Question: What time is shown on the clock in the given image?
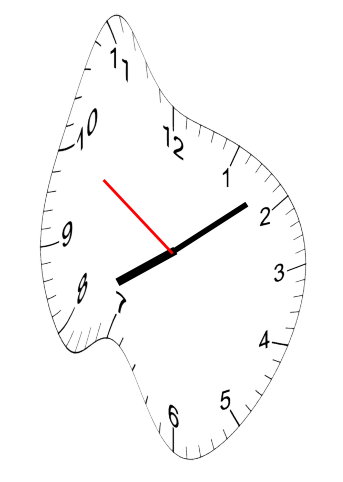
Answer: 08:08:50